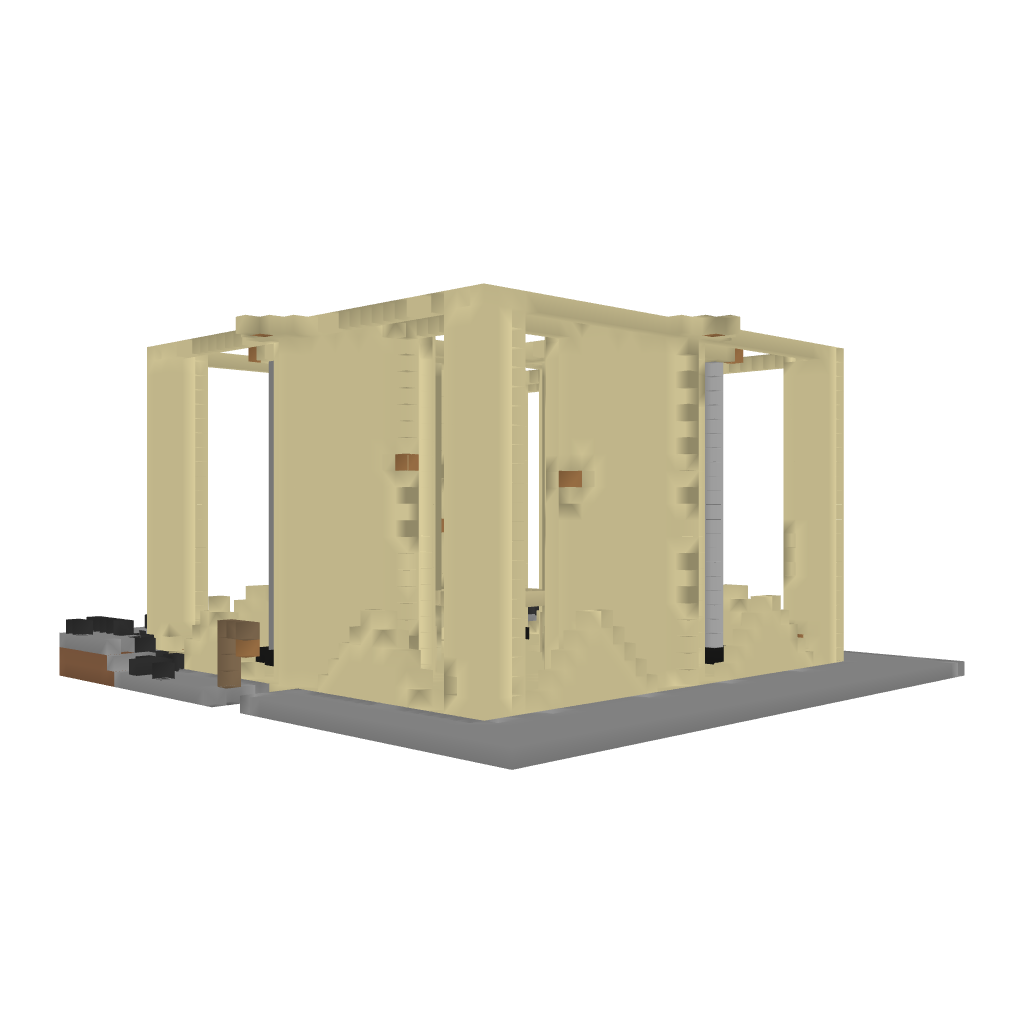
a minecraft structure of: Desert Temple